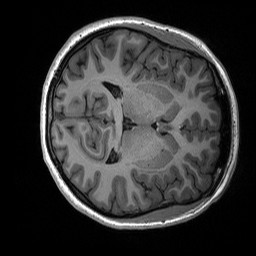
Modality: T1w
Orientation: axial
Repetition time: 8 s
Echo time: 0.066 s